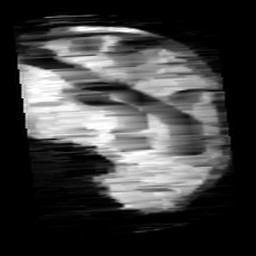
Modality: minIP
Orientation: sagittal
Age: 9
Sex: male
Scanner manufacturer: siemens
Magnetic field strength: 3 T
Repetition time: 0.027 s
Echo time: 0.02 s